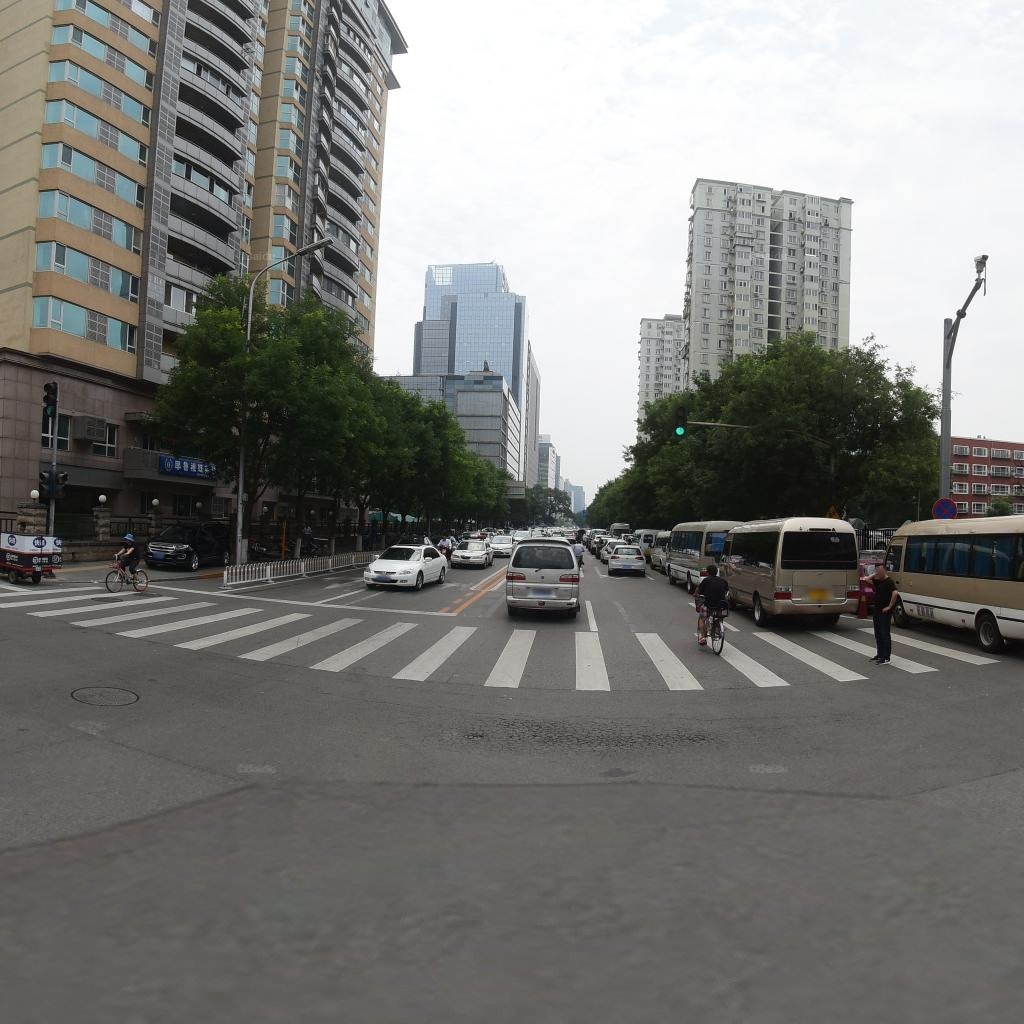
Region: Dongcheng
Road damage annotations: manhole cover, alligator crack, transverse crack, transverse crack, manhole cover, manhole cover